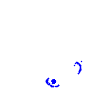
Particle: pion